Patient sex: M
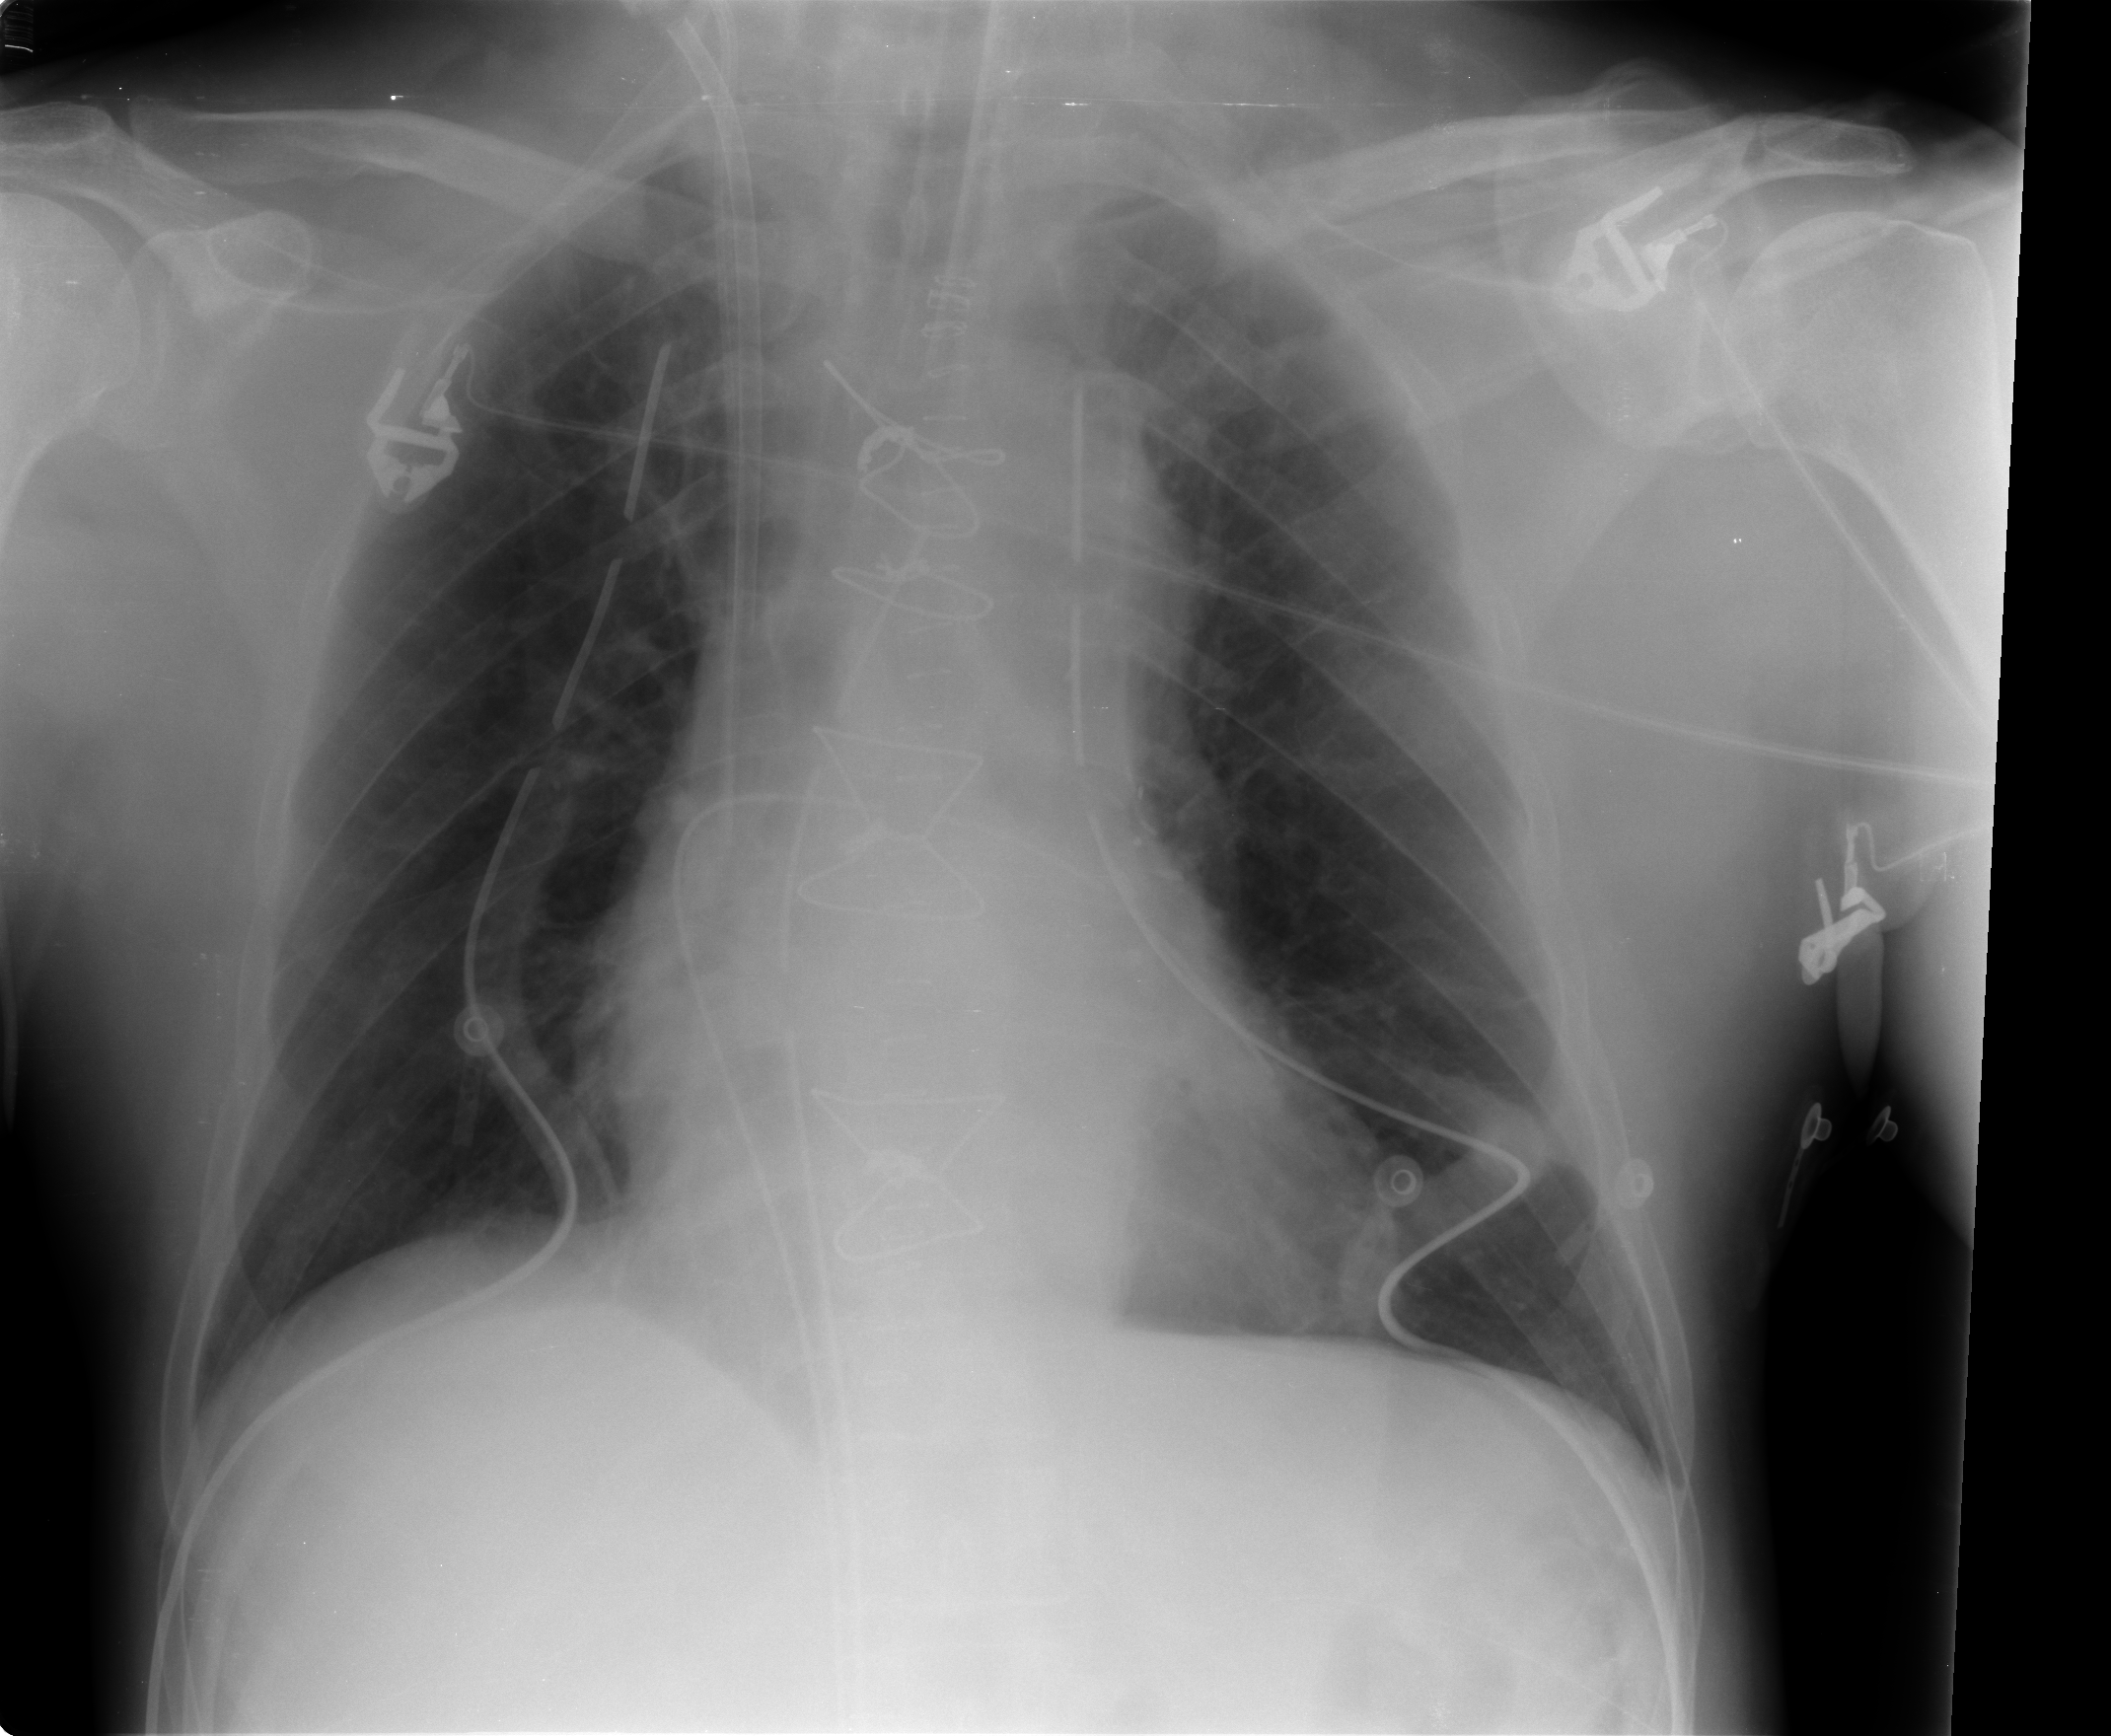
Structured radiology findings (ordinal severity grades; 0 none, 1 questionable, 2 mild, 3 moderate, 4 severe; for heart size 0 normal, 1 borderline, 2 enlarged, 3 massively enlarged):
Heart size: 0
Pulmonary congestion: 0
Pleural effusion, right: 0
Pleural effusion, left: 0
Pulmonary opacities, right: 0
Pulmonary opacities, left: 0
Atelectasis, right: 2
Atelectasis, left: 2